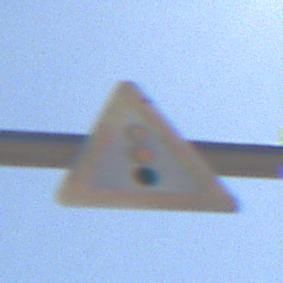
Verkehrszeichen: Lichtzeichenanlage
Umgebung: Outdoor, RoadRail
Tageszeit: Midday
Wetter: Clear
Licht: Natural
Jahreszeit: Summer
Kontrast: HighContrast